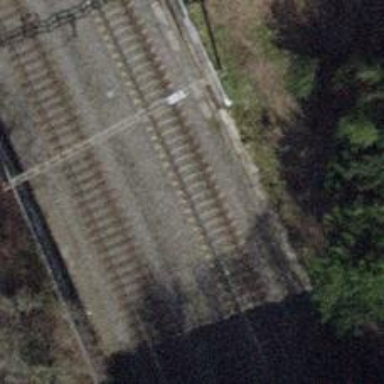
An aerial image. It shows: Single railway track with electrification through contact line.